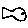
Label: fish